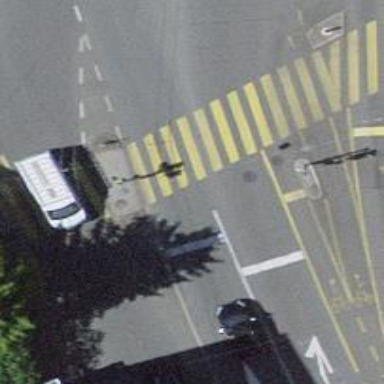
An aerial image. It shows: Road crossing with traffic signals.